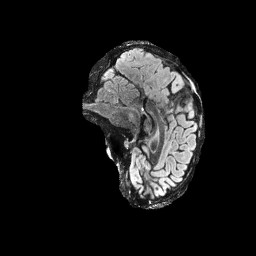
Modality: FLAIR
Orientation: sagittal
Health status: ill
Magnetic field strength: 3 T